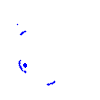
Particle: kaon